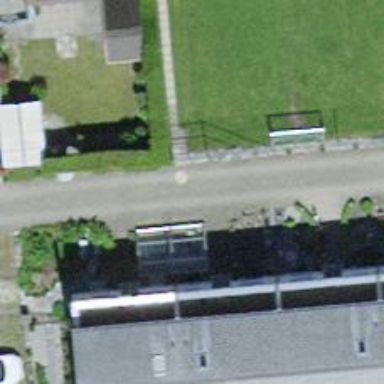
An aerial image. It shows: Driveway with flattened cobblestone surface.